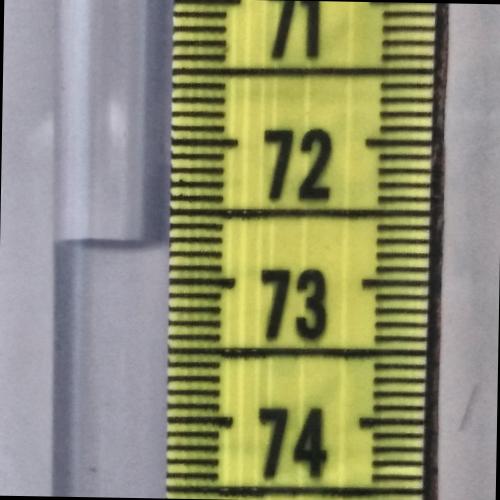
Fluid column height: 72.7 cm